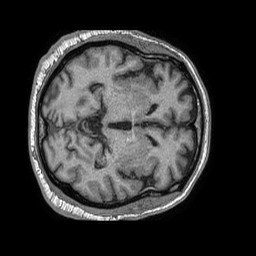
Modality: T1w
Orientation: axial
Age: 65
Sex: male
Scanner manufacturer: philips
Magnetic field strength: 1.5 T
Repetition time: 0.007595 s
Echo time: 0.003452 s